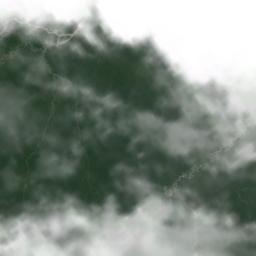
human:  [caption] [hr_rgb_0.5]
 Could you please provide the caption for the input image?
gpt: The white cloud is above green land .

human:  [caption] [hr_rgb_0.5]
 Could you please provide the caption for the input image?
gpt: A thin cloud floats on the azure sea .

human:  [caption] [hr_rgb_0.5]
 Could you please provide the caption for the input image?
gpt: White clouds on green earth .

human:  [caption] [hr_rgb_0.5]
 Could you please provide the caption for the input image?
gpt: The stratus clouds are located above the land covered by dense vegetation .

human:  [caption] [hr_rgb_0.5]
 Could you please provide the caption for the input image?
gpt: There are thick white clouds over a green land .